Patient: sex M, age 94
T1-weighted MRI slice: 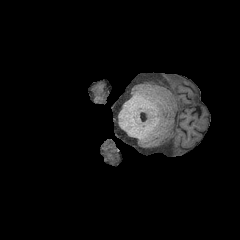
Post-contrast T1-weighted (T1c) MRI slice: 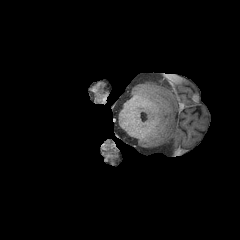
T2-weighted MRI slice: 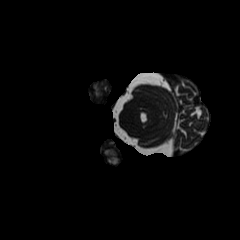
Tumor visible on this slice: no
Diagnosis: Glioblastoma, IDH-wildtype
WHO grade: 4